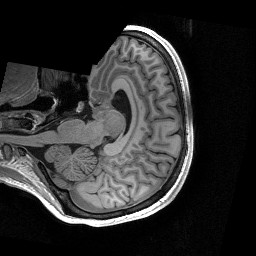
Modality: T1w
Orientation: axial
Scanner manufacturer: siemens
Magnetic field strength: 3 T
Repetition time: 2.53 s
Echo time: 0.00267 s